Field crop: tomato
Growth stage: 2
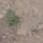
Species: solanum